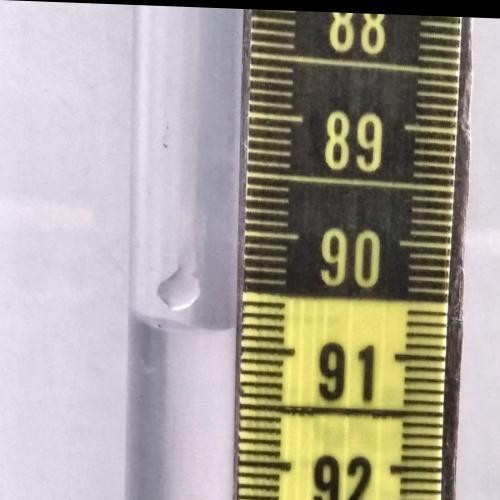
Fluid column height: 90.8 cm